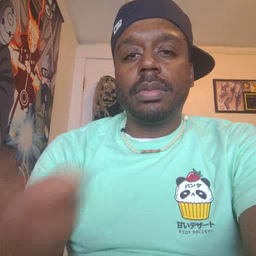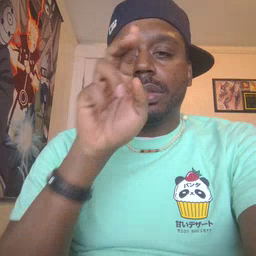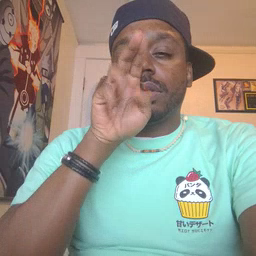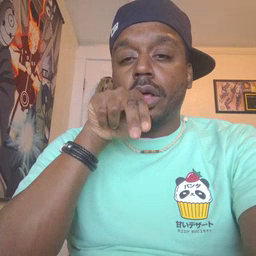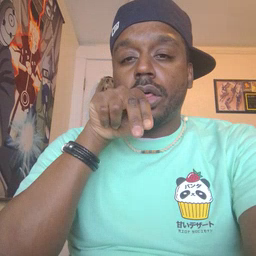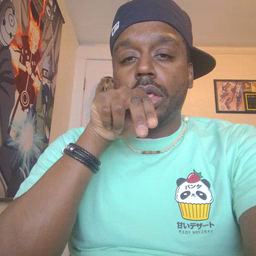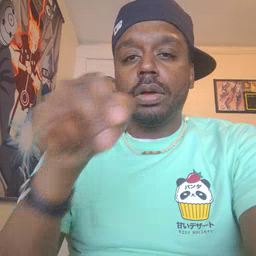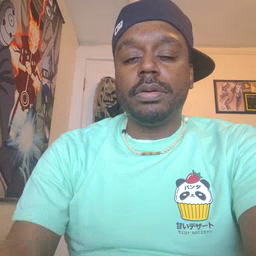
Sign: tongue